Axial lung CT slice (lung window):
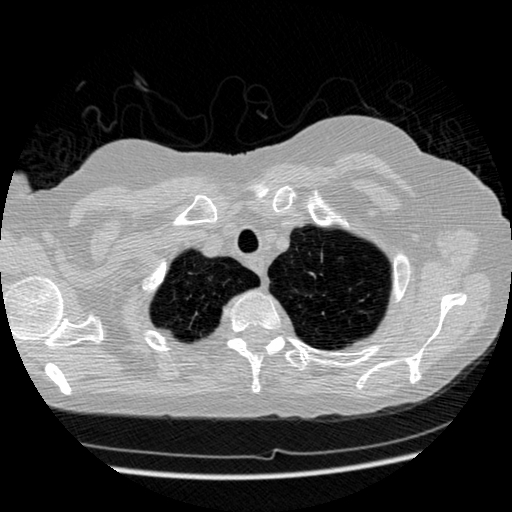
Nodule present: no